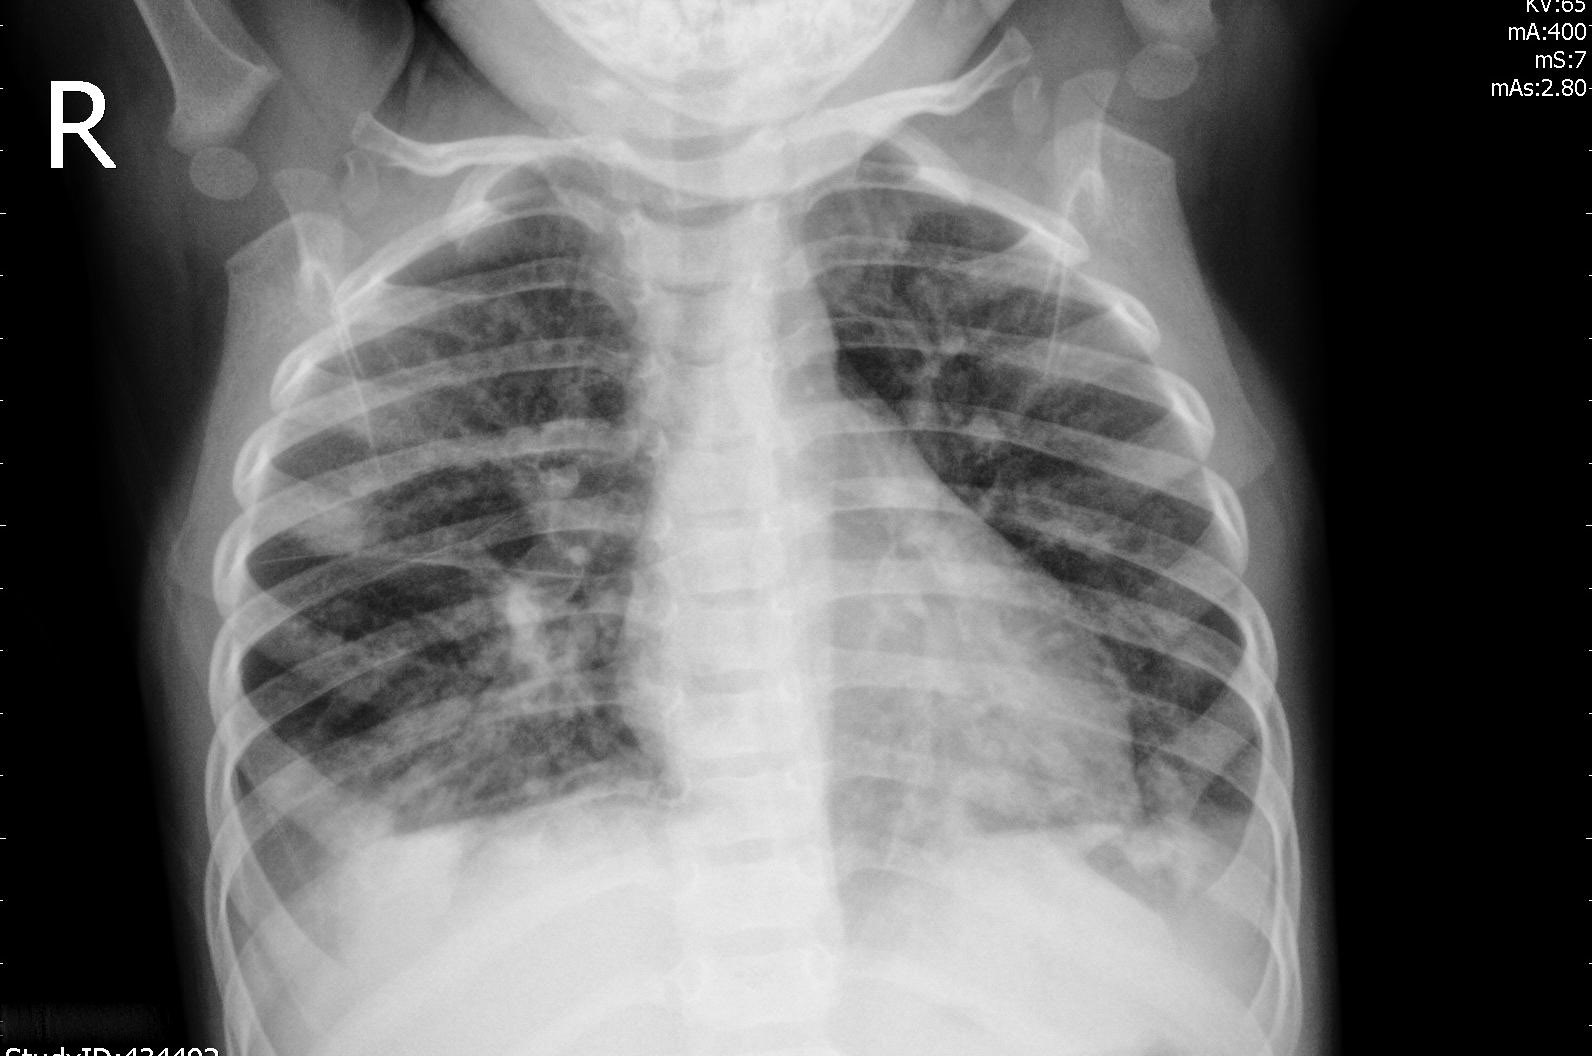
Diagnosis: PNEUMONIA